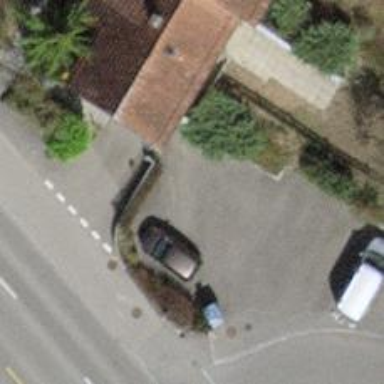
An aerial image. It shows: Parking entrance.